Question: I read following example, that relation A(X,Y,Z,P,Q,R) with the following functional dependency.
why this is in 1NF?

anyone could help me?
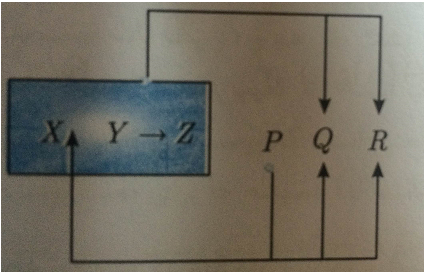
Answer: The diagram is not normal notation. I suppose that arrows point to determined attributes of FDs. I suppose that an arrow that doesn't come from a box means a FD with just one determinant attribute and an arrow that comes from a box means a FD with the boxed attributes as determinant attributes.
If so then the functional dependencies are Y - Z, XYZ - QR and P - QRX.
To show what normal form the relation is in we need to know what definitions you were given for normal forms. It happens that this relation is not in 2nd normal form. So it isn't in any higher normal form. So it is only in 1st normal form. So the only normal form definition we need to know is the one you were given for 2NF. That definition usually involves candidate keys. If so then we need to know what definition you were given for candidate key. The definition of 2NF can involve full and partial FDs. If yours does then we need to know what definitions of full and/or partial FD you were given.
The only CK is PY because it determines every other attribute but no proper subset of it does. It is the only CK because there is no other such set of attributes. To justify this we need to reference the rules you were given for deriving FDs and CKs. (Eg this includes how we went from one FD list to another.)
But there are then also determinants Y (from Y - Z) and P (from P - QRX) that are proper subsets of that candidate key. So each of non-prime attributes Z, Q, R and X is partially dependent on a CK. But to be in 2NF there must be no non-prime attributes partially dependent on a candidate key. Ie every non-prime attribute must be fully functionally dependent on all CKs. So A is not in 2NF. So the highest normal form it is in is 1NF.